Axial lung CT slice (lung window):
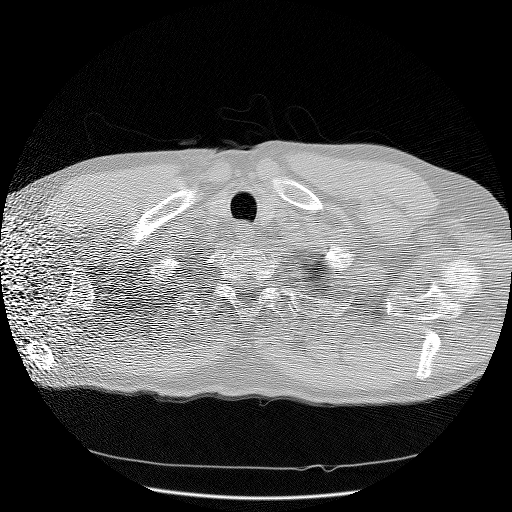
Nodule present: no